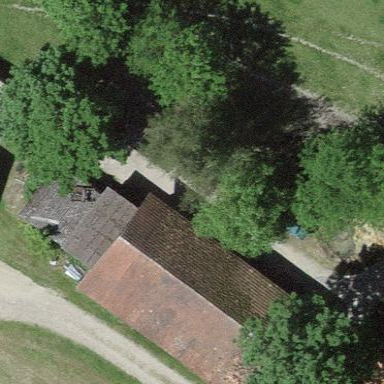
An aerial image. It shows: Shed building.